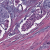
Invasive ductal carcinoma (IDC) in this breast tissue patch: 1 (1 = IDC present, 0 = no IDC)